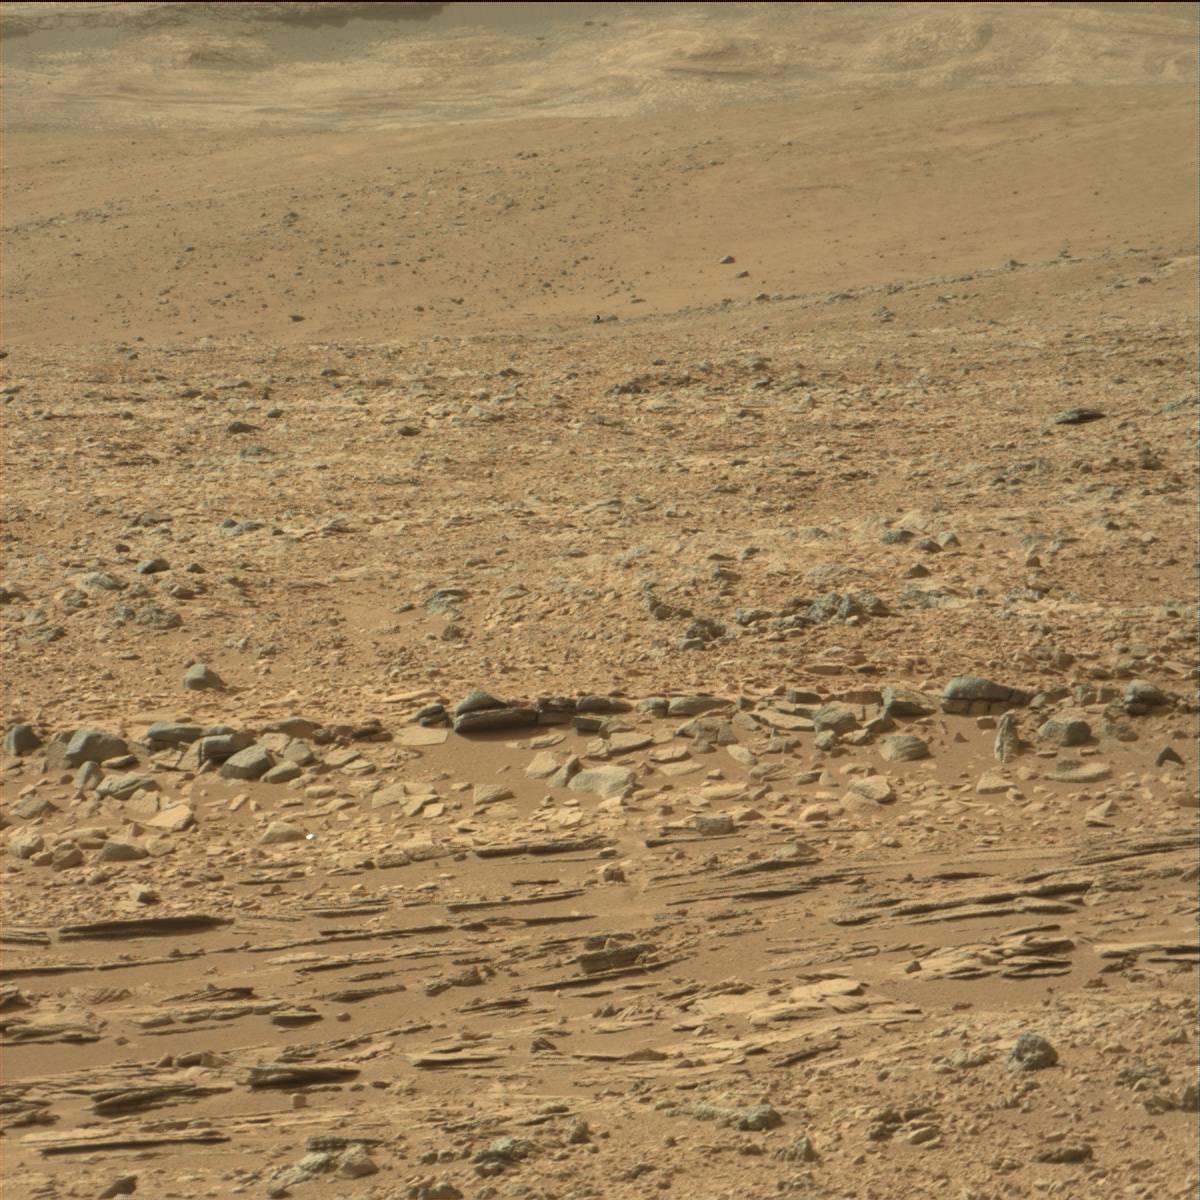
Terrain classes present: Bedrock, Ridge, Sand / Soil